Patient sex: M
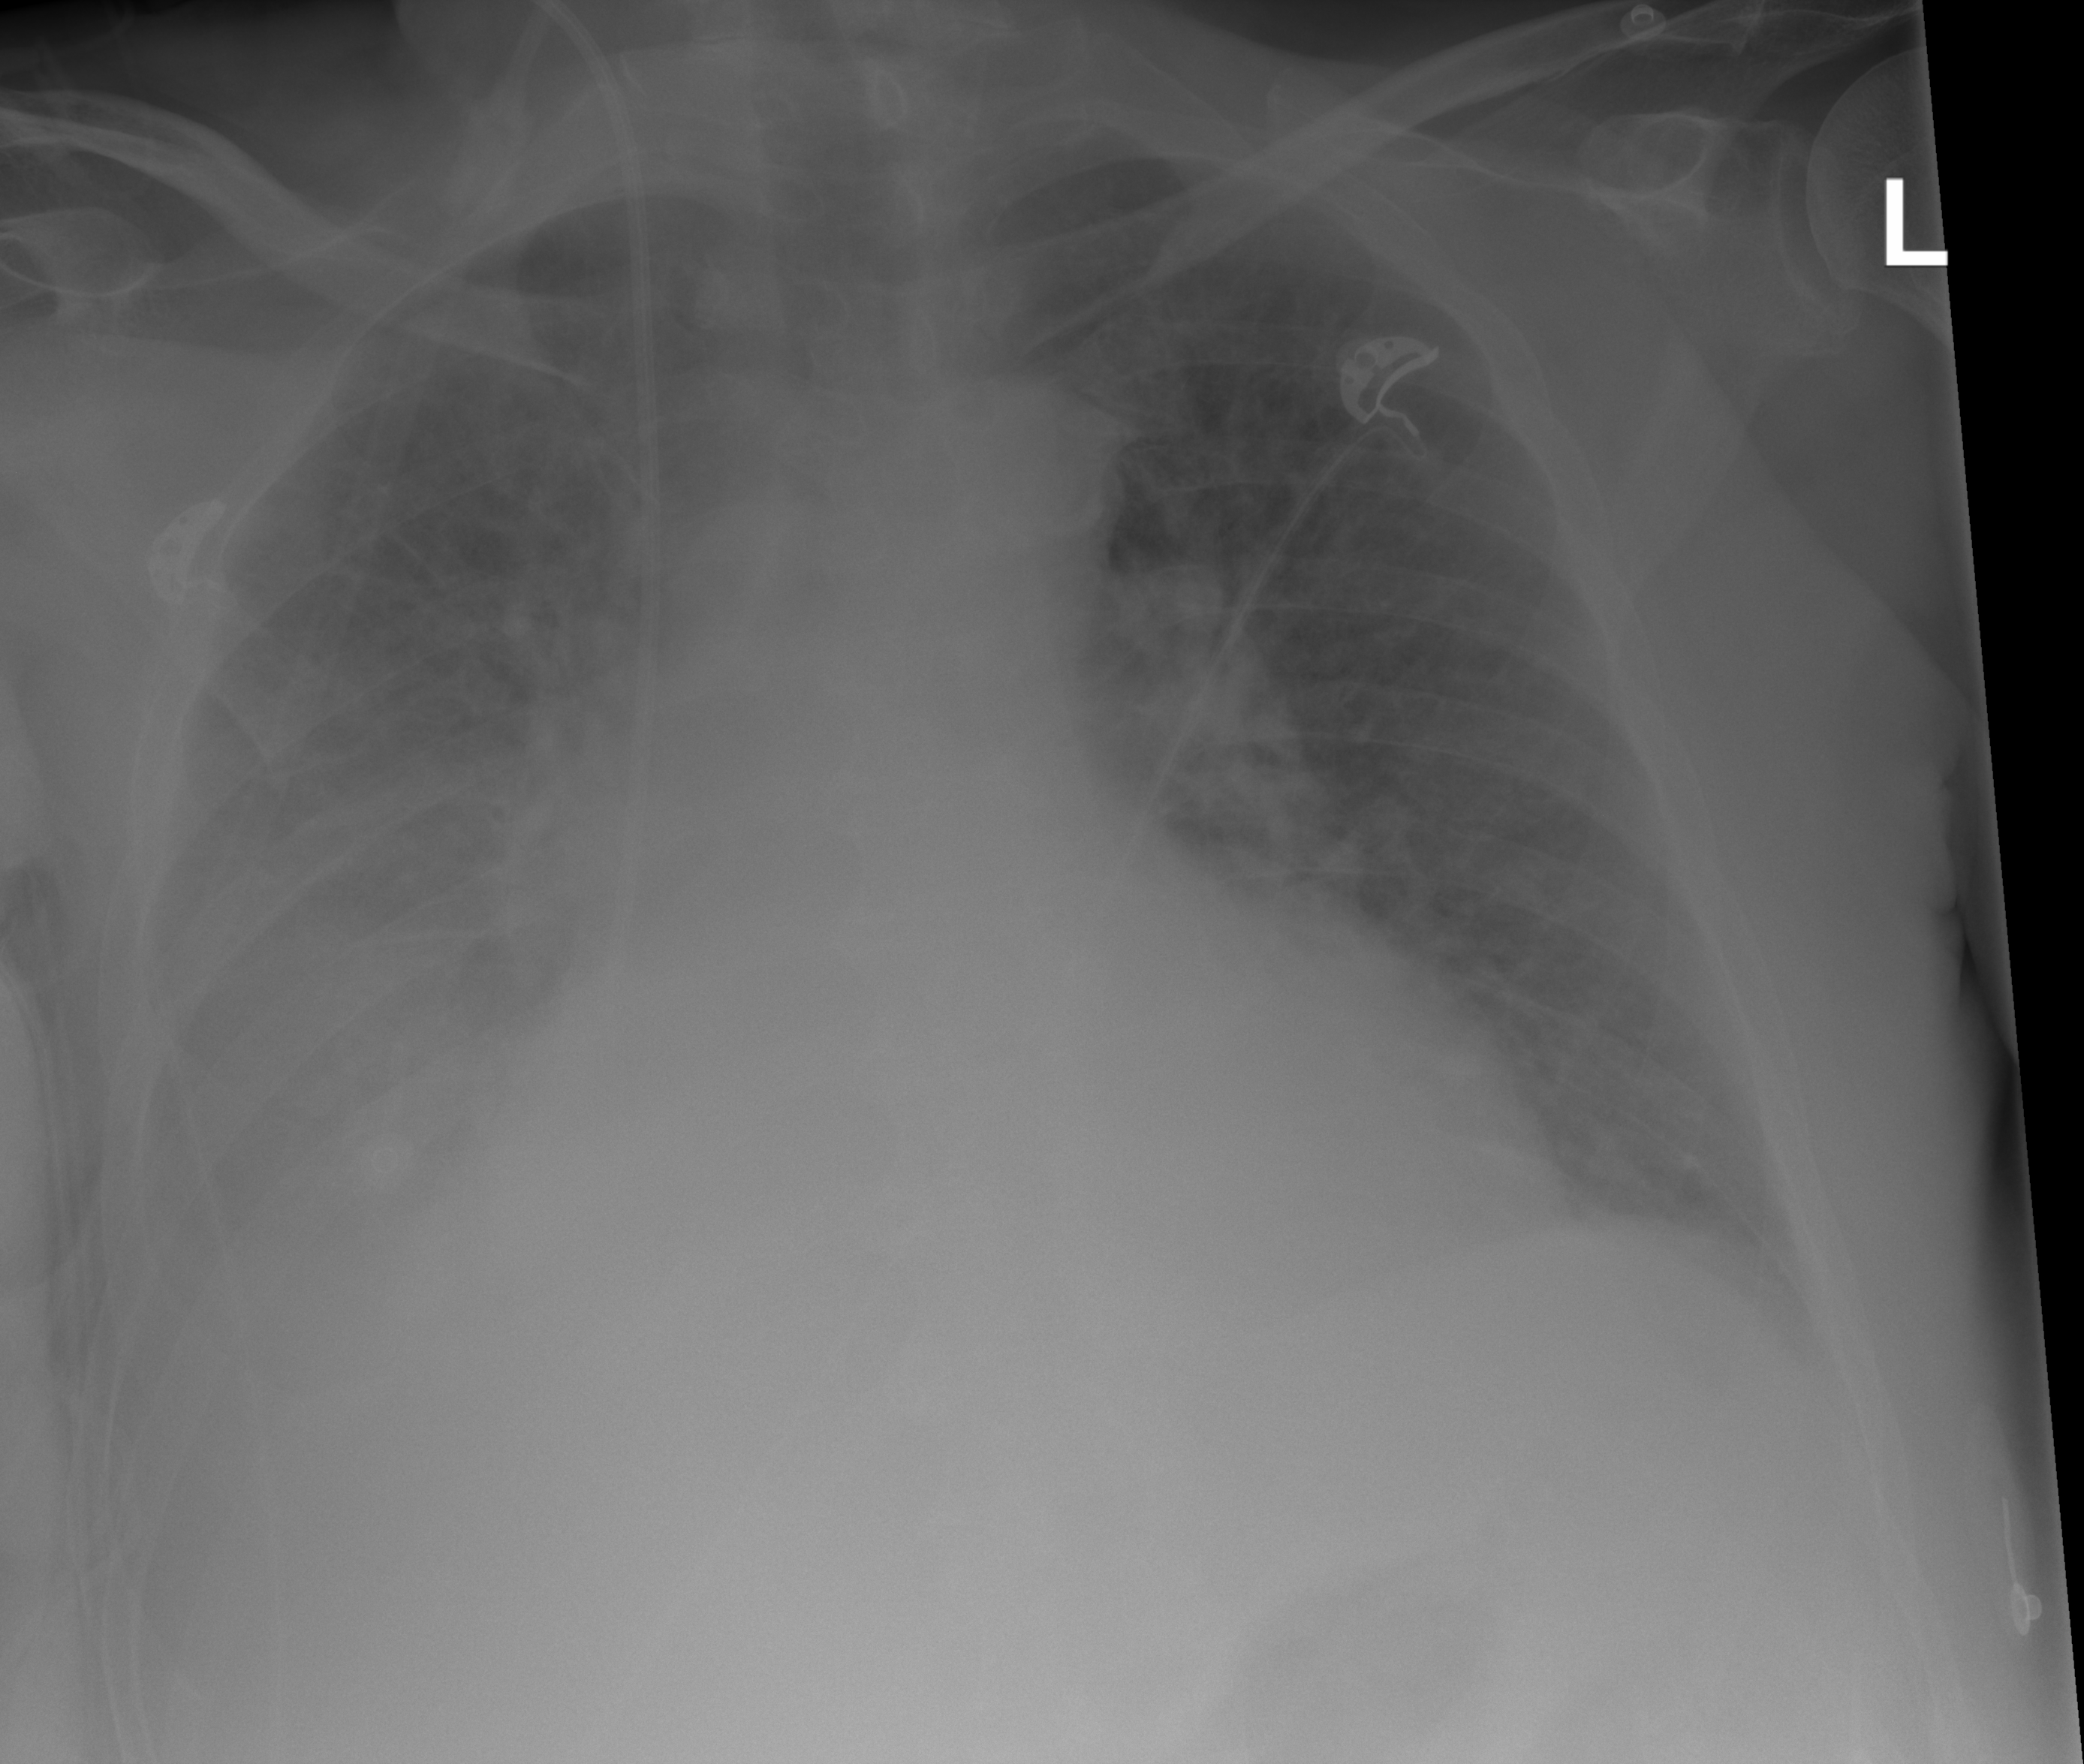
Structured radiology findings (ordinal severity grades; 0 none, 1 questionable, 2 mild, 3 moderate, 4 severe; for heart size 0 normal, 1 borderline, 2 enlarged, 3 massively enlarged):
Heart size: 2
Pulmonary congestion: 2
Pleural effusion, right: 2
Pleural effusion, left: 1
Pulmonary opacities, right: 2
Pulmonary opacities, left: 1
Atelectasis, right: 2
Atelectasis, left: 0